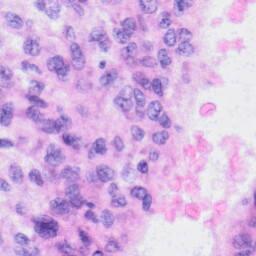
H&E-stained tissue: Liver